Question: I am getting this warning:

When I click on the image, it just opens the associated Editor, but it doesn't say the line number where the warning is raised.
I don't want to add '@SuppressWarning("unchecked")' on the whole class...
Any workaround/fix?
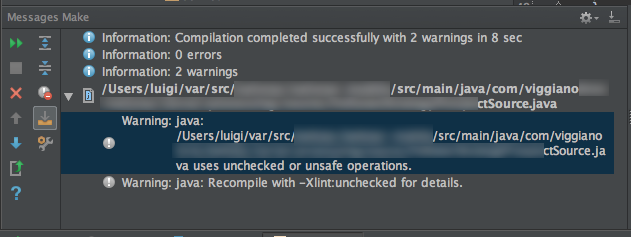
Answer: I'm not sure why your IDE does not show you generic warnings, but you can try to compile with
'''
-Xlint:unchecked
'''
to get more details.